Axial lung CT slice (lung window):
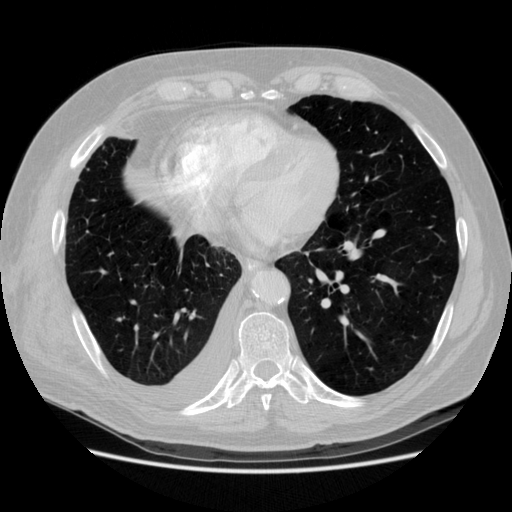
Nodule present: no